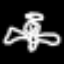
Label: angel